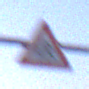
Verkehrszeichen: KinderRechts
Umgebung: Outdoor, Nature
Tageszeit: SunriseSunset
Wetter: Clear
Licht: Natural
Jahreszeit: NotSpecified
Kontrast: LowContrast